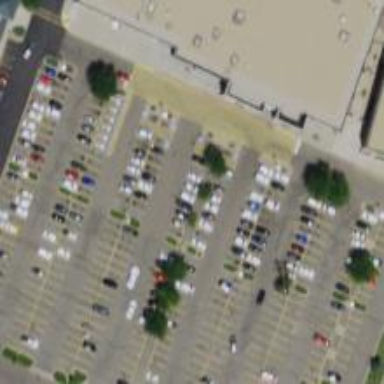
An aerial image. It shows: Parking space.